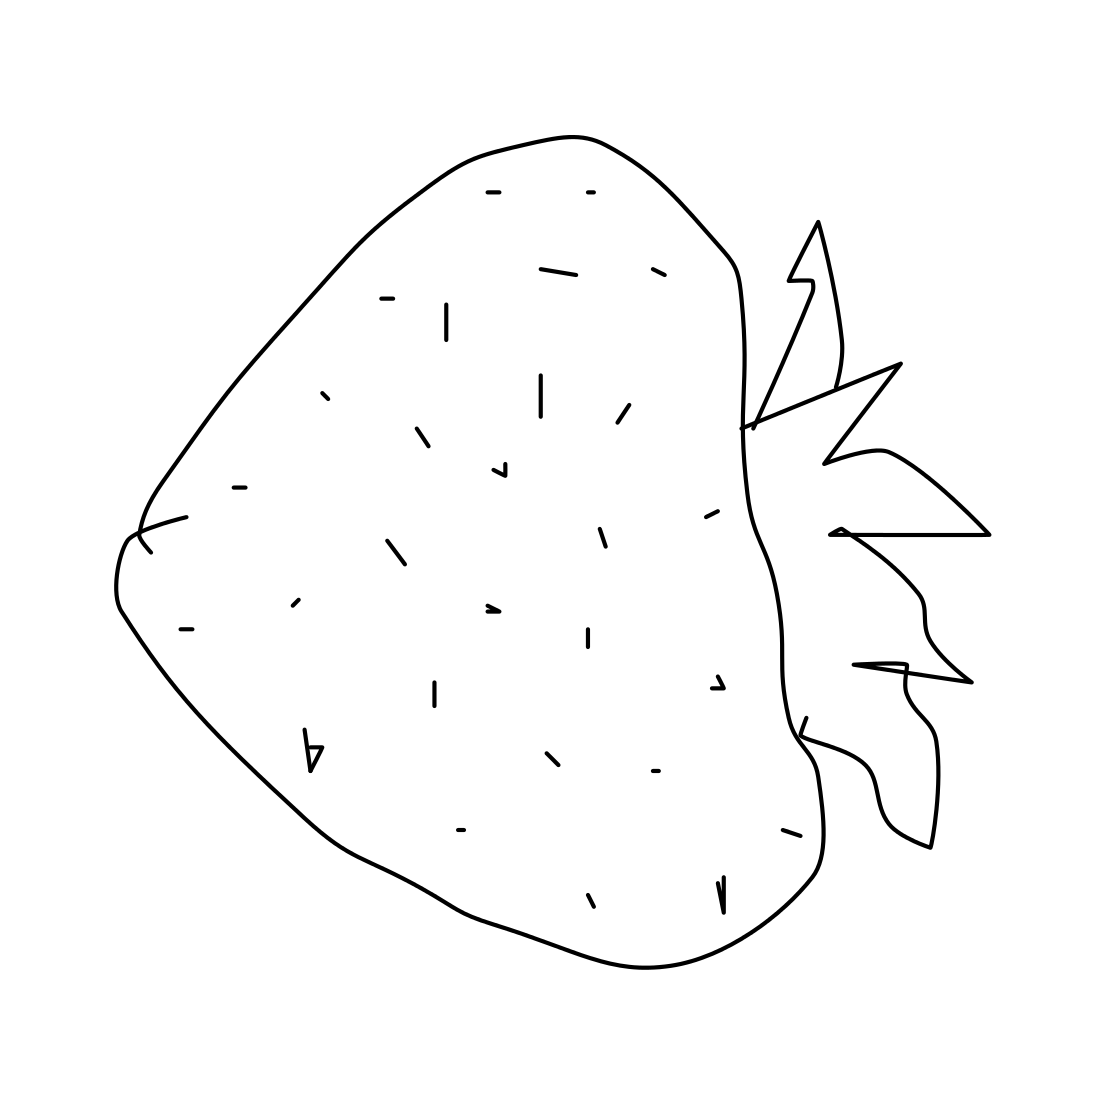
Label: strawberry